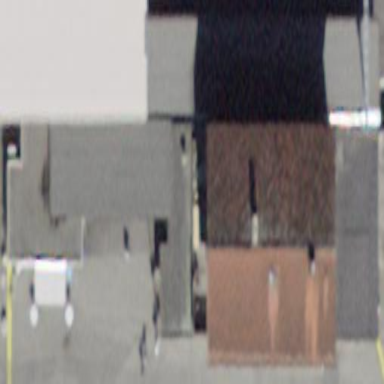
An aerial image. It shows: Train station building.